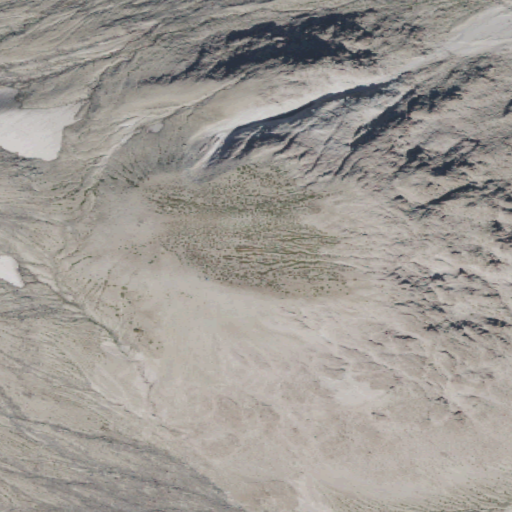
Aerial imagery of mountain in Washington named East Dome containing barren land and grassland